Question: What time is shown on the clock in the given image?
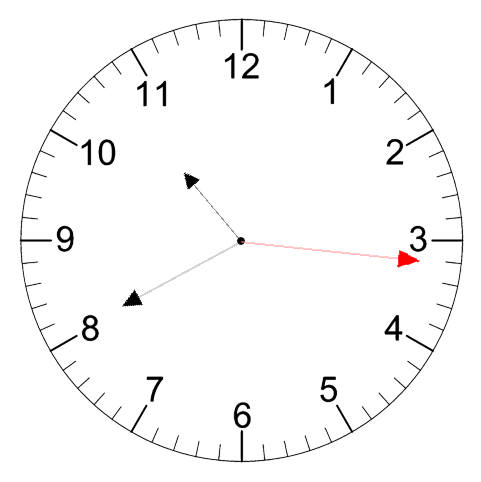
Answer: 10:40:16